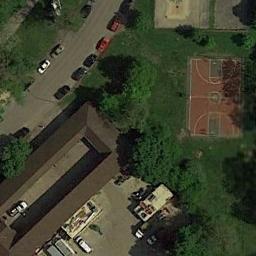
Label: basketball_court